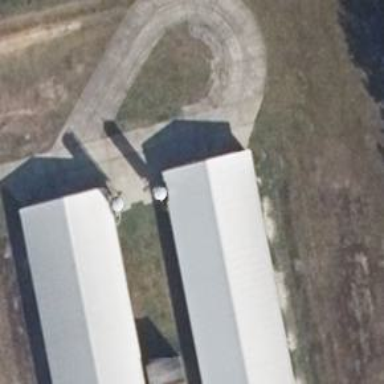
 typically used for storing grain or other materials."